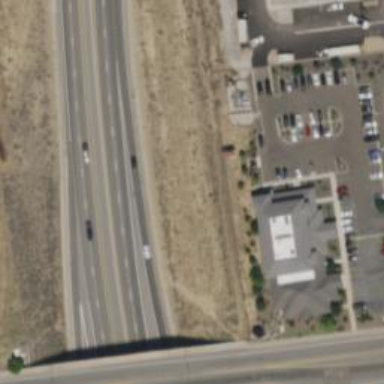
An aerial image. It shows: Primary_link highway with separate sidewalks and asphalt surface.